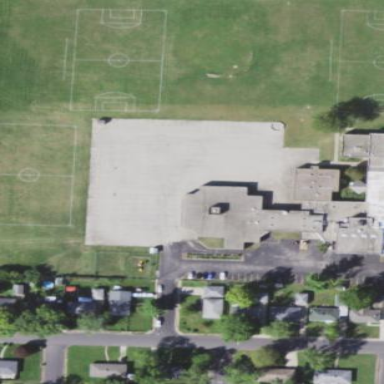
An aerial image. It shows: School building.